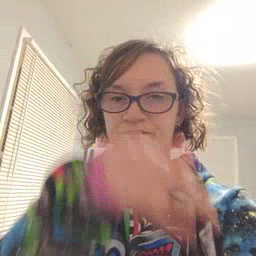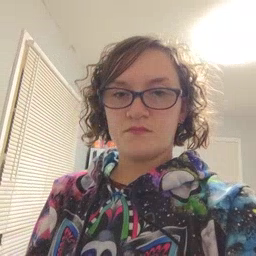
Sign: airplane